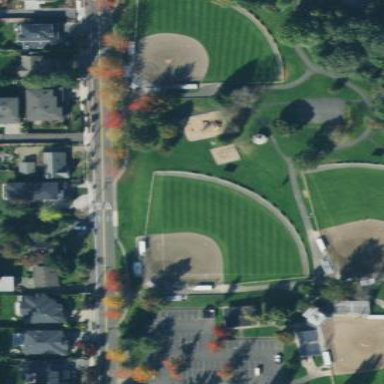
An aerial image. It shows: Baseball pitch for leisure and sports activities.